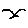
Label: bird